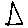
Label: triangle